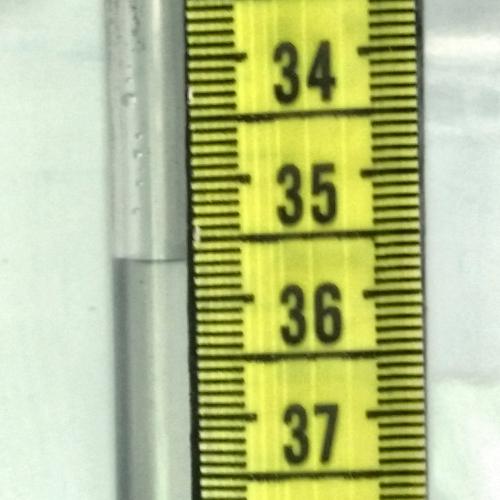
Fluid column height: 35.7 cm